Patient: sex F, age 58
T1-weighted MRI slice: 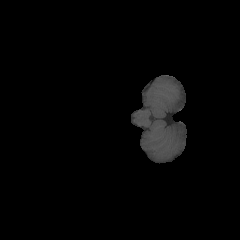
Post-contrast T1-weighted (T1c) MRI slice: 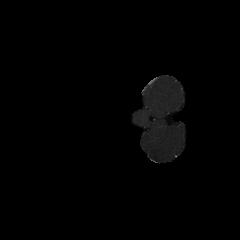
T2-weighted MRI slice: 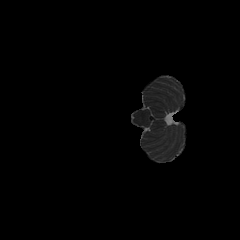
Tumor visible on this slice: no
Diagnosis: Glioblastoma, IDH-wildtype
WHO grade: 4